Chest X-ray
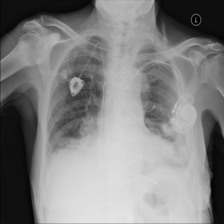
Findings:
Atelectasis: negative
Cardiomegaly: negative
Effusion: negative
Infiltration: negative
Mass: positive
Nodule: negative
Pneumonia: negative
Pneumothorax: negative
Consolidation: negative
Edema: negative
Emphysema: negative
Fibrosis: negative
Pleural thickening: positive
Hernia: negative